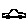
Label: car